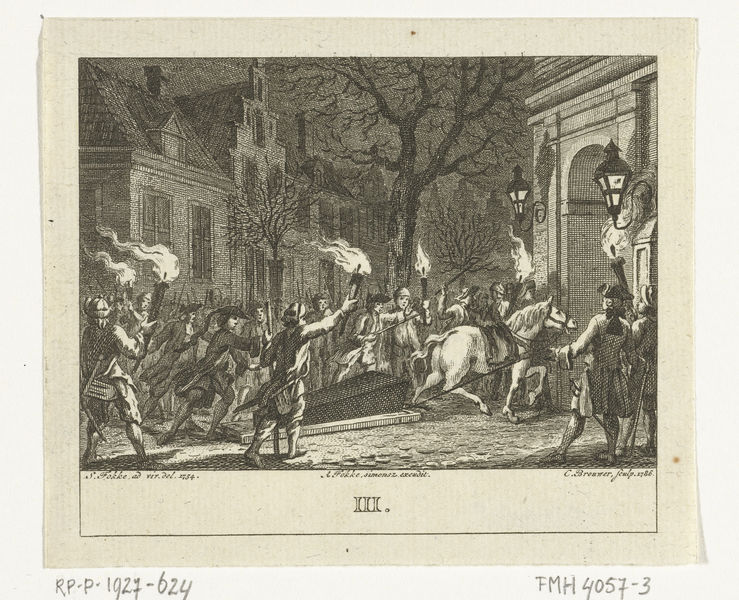
Titel: Begrafenis van Daniël Raap te Amsterdam in 1754
Künstler: Cornelis Brouwer
Standort: Amsterdam
Institution: Rijksmuseum
Schlagwörter: arch, crowd, hat, lamp, men, people, soldier, soldiers, white, black, dark, france, gray, grey, painting, portrait, three, windows, man, tree, building, house, landscape, houses, street, trees, winter, light, night, drawing, black and white, hats, tail, revolution, torch, door, town, city, lamps, lantern, lanterns, lights, public, arc, archway, draft, buildings, gate, art, engraving, pencil, medieval, animal, war, horse, fire, reins, riding, shadows, gentleman, flames, plate, guards, cemetary, gentlemen, flame, sled, sledge, mane, cream, burn, trunks, rider, coffin, attack, colonial, rein, drwaing, century, balck, lithography, pulling, torches, cargo, 1927, mob, boston, hourses, iii, harness, siege, dragging, drag, tricorner, torchees, paul revere, drawong, horse-drawn, hetching, dradding, #horse, #fire